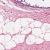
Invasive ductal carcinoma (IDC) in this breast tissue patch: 0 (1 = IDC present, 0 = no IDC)